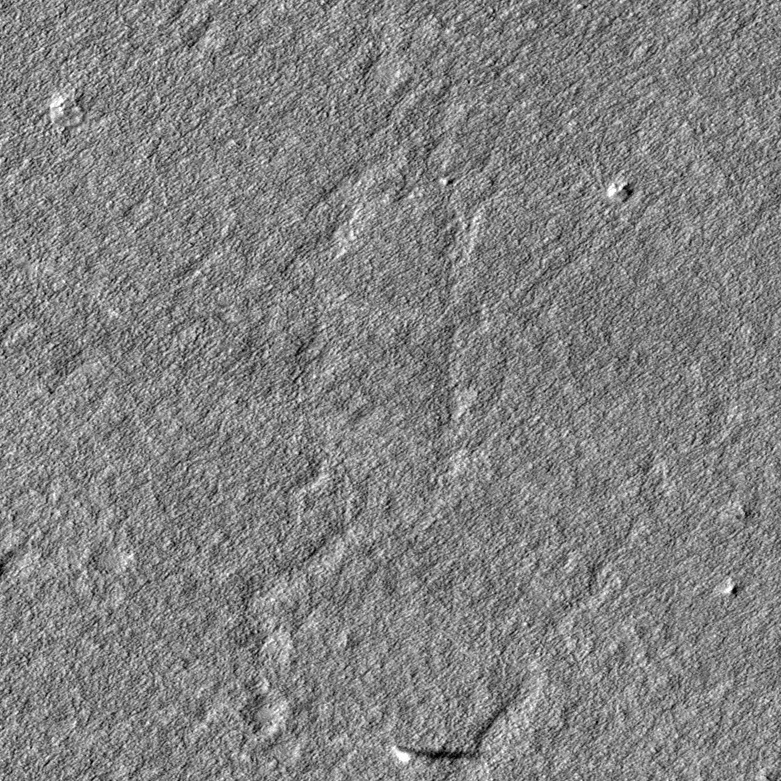
Label: dustdevil